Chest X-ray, AP view. Patient: 32 years old, sex F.
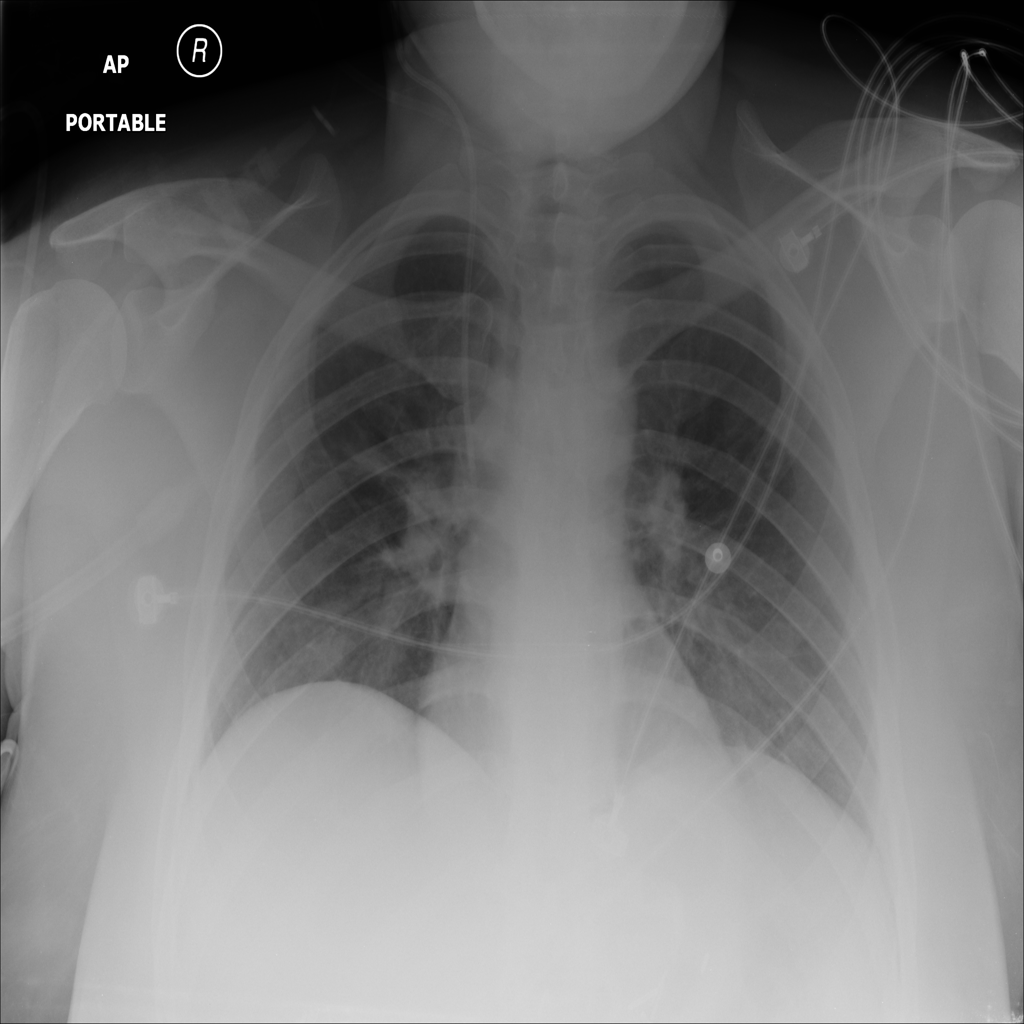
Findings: No Finding